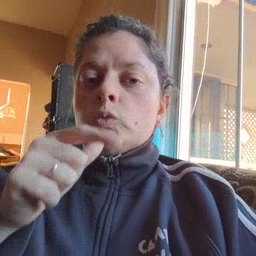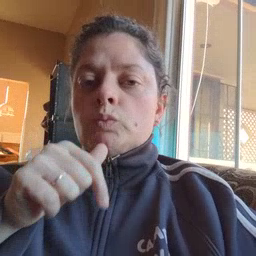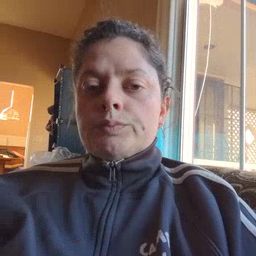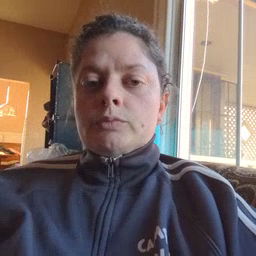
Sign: who